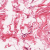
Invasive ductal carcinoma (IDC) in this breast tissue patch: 0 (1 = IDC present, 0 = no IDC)